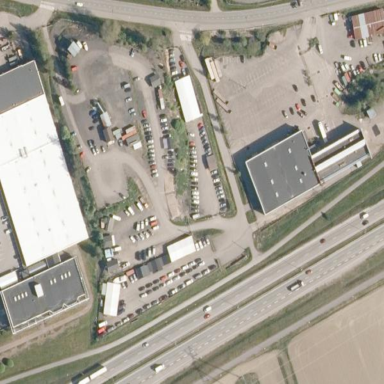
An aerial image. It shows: Industrial area designated as depot.